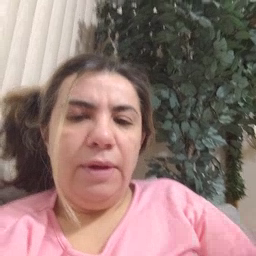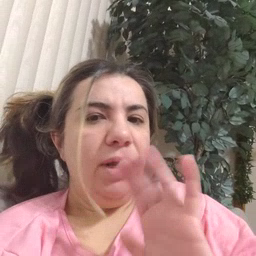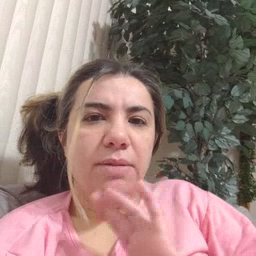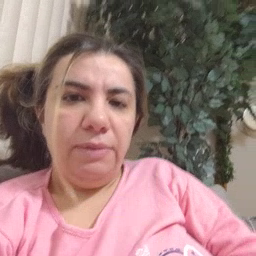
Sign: fine